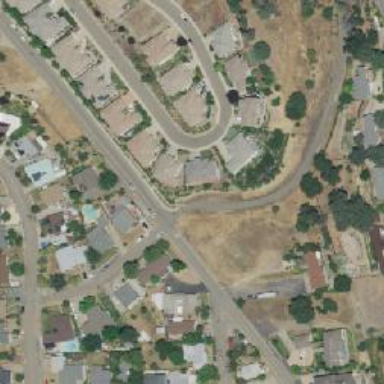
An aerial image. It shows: Residential road.